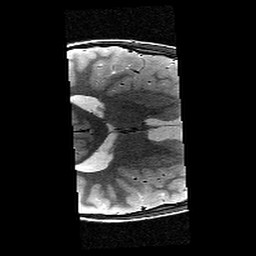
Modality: T2w
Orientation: axial
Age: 11
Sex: male
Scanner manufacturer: siemens
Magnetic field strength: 3 T
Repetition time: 9.23 s
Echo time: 0.067 s